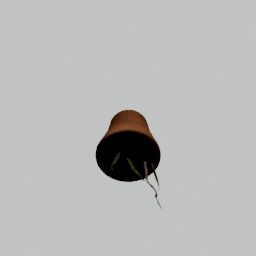
Label: decoration